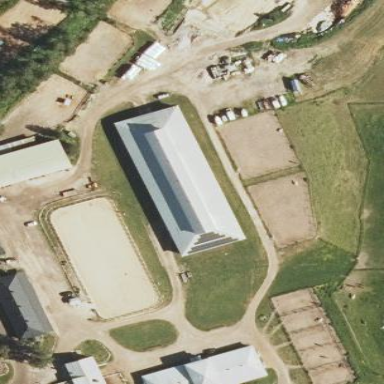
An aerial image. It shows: Farmyard used for horse riding.